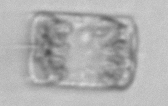
Label: Lauderia_annulata